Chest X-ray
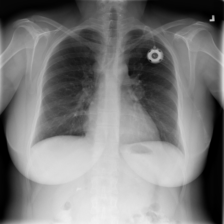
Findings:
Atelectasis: negative
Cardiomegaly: negative
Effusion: negative
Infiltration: negative
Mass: positive
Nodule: negative
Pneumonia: negative
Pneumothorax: negative
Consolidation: negative
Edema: negative
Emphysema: negative
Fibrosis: negative
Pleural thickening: negative
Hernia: negative